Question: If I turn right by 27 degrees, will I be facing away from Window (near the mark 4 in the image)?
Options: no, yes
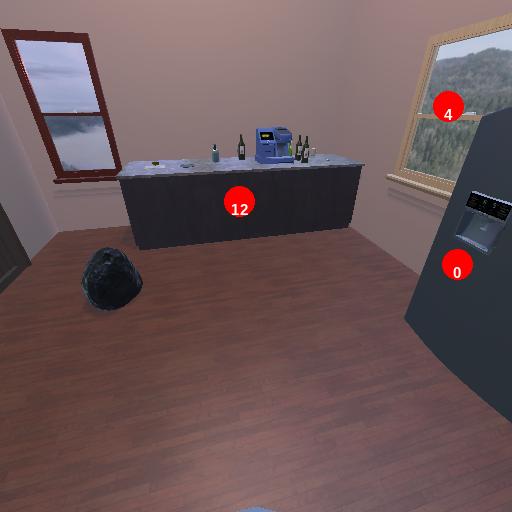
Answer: no